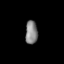
Tissue: lung
Cell type: Smooth muscle cells
Senescence score: 0.6471
Nuclear area (px): 279
Mean DAPI intensity: 133.244